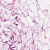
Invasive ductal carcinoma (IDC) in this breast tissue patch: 0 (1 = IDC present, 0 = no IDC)